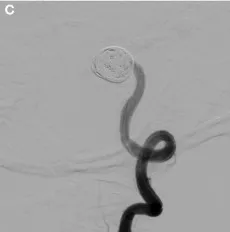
(B, C) Angiograms after endovascular treatment show the complete occlusion of left VA, including aneurysm. VA, vertebral artery.
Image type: radiology (ct)